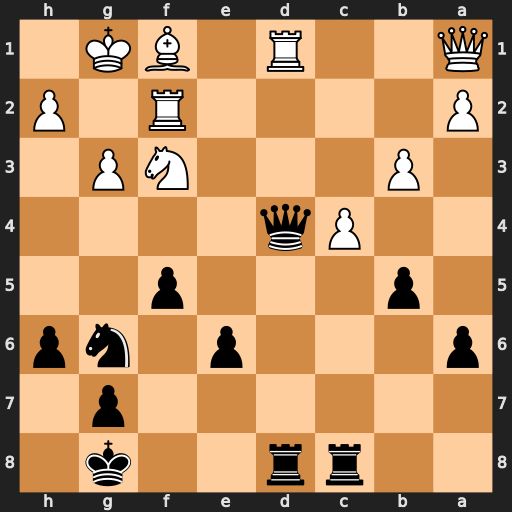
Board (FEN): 2rr2k1/6p1/p3p1np/1p3p2/2Pq4/1P3NP1/P4R1P/Q2R1BK1
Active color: b
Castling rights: -
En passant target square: -
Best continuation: Qxd1 Qxd1 Rxd1